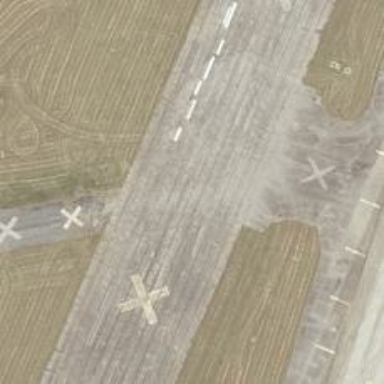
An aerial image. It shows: View of runway in airport.